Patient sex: M
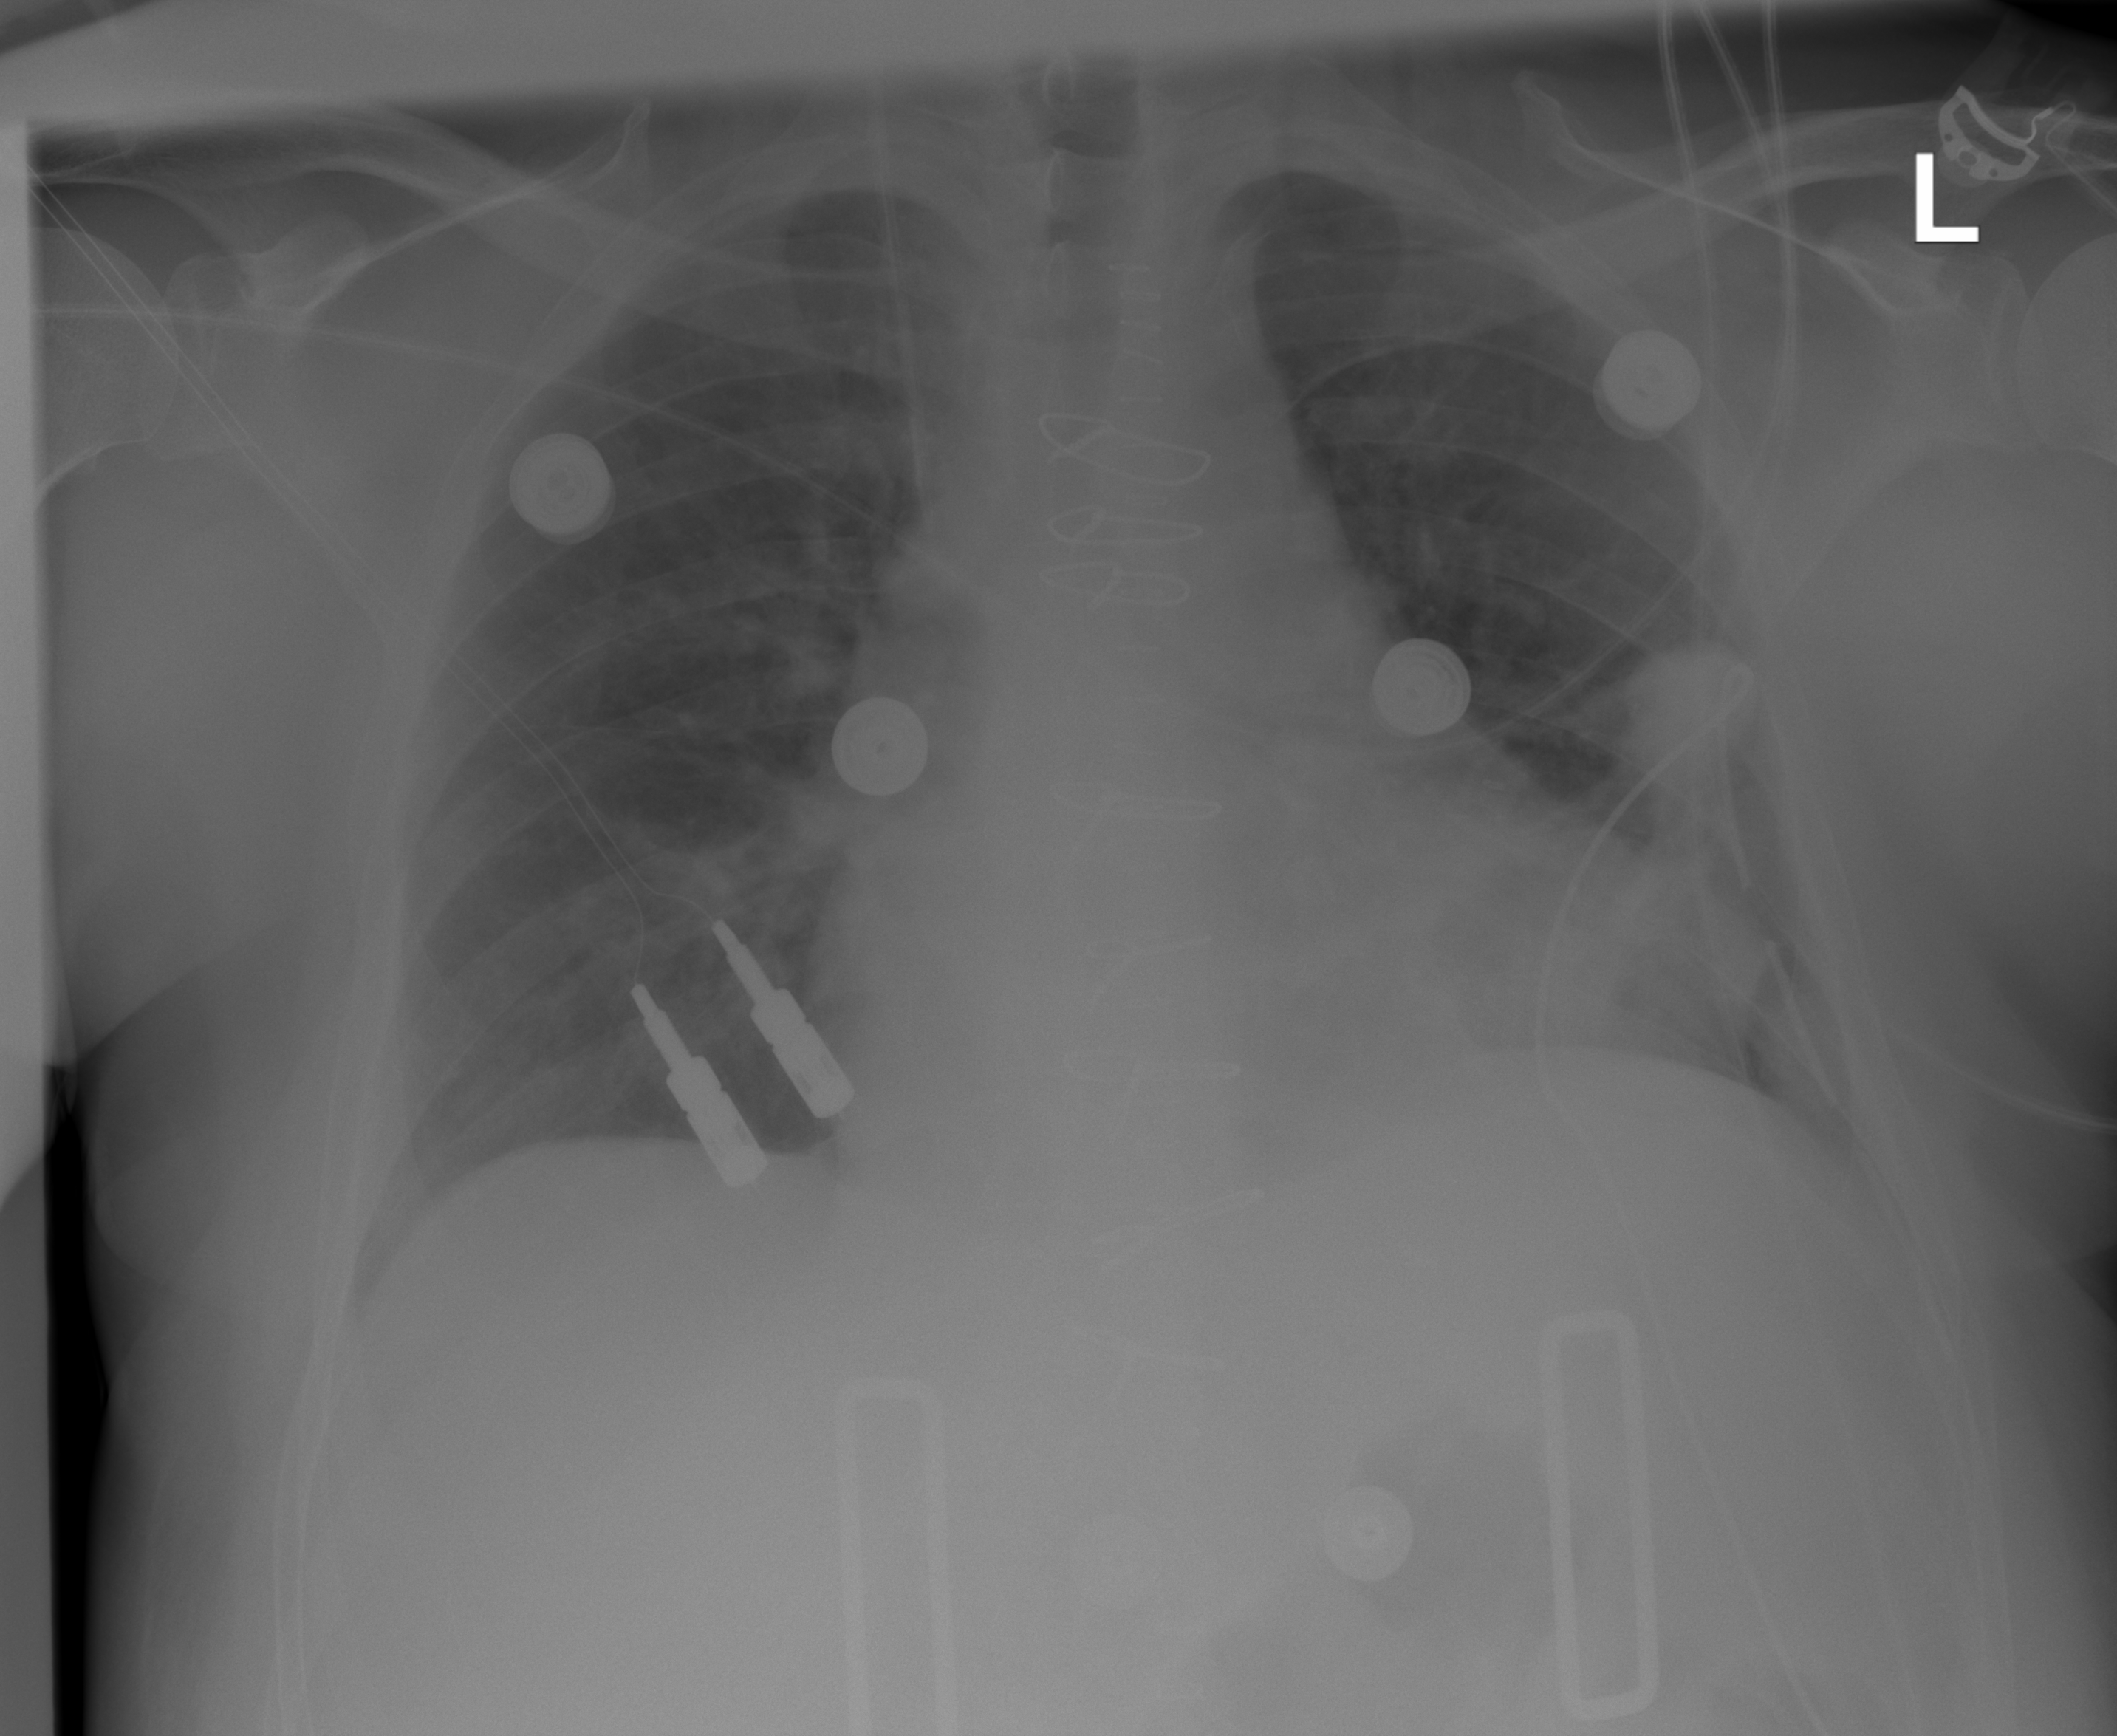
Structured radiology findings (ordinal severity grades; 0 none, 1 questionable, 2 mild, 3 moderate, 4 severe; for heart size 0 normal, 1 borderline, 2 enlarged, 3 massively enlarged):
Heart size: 0
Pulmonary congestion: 2
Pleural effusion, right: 0
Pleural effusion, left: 0
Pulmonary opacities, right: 0
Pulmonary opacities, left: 0
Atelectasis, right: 0
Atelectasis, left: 2